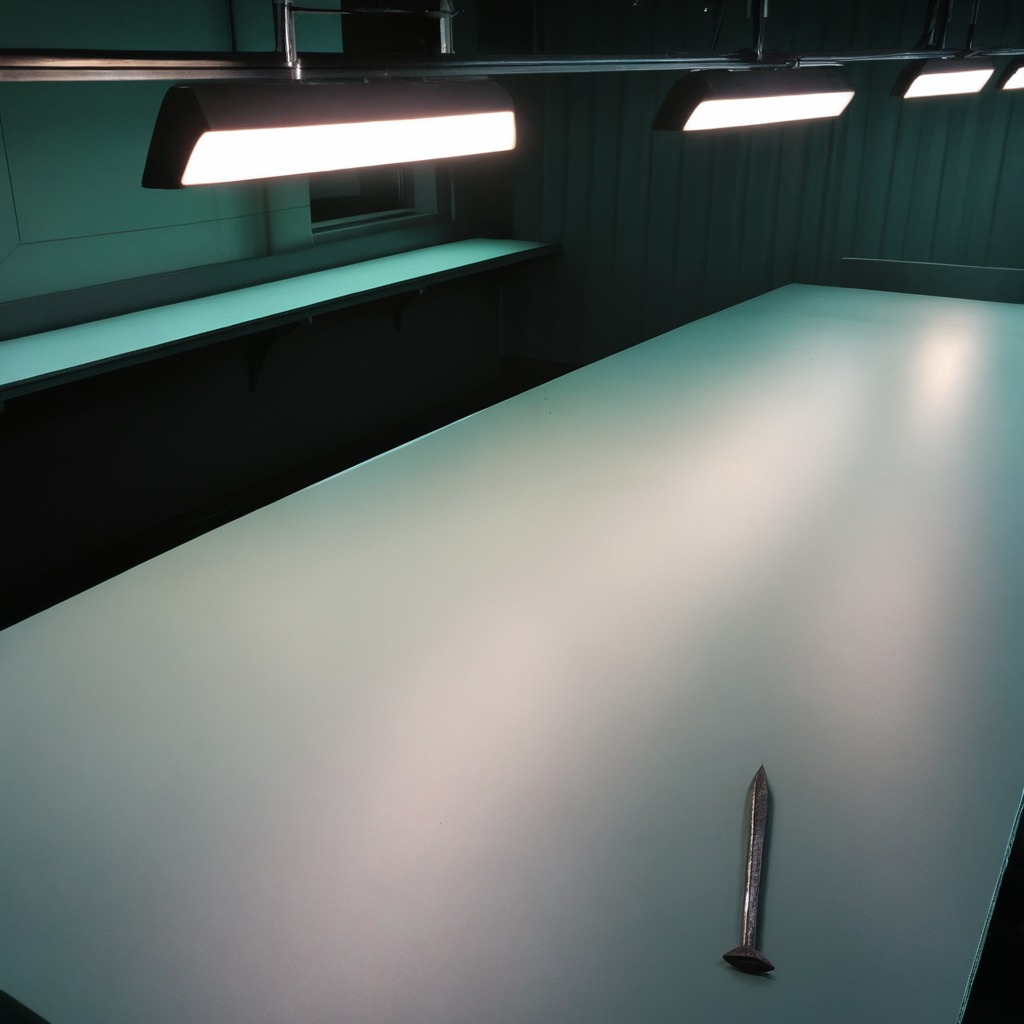
A nail is lying on a clean empty table in a railway signal maintenance room lit by harsh overhead fluorescents.